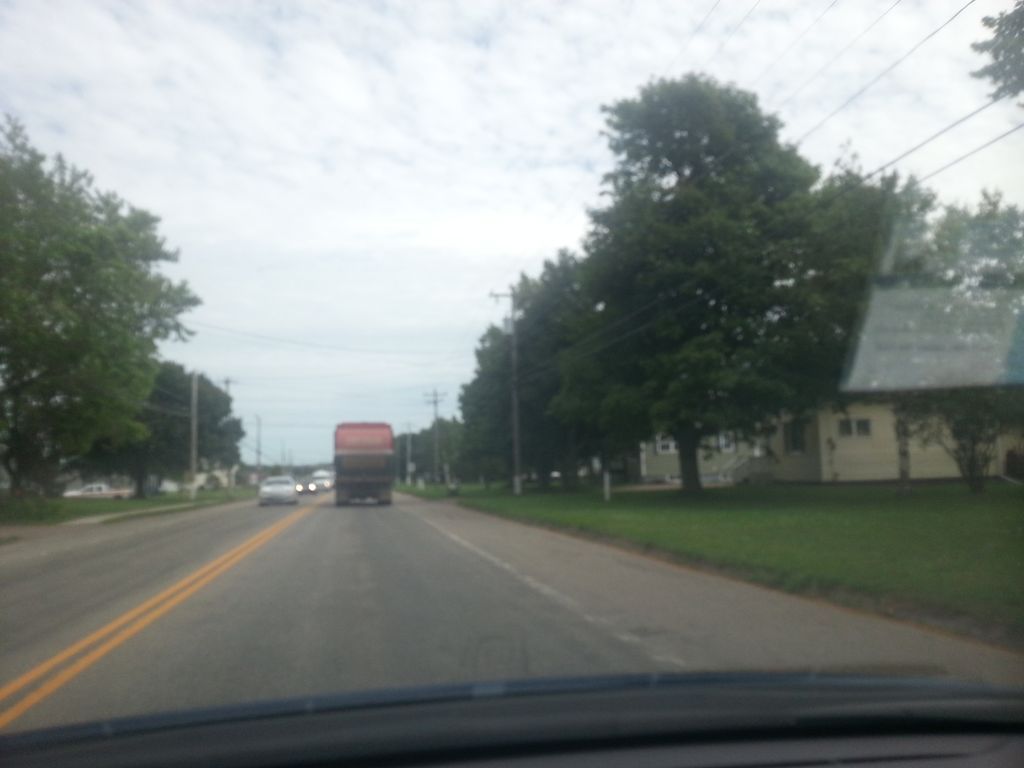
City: charlottetown